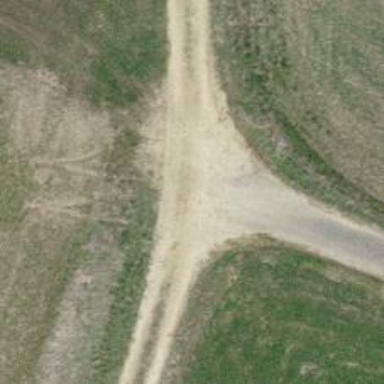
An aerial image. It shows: Gravel track with grade2 quality.